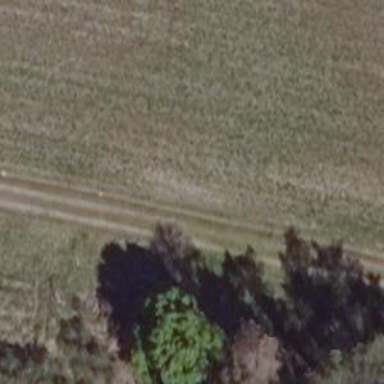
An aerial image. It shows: Sandy track road with grade4 tracktype.